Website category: sports
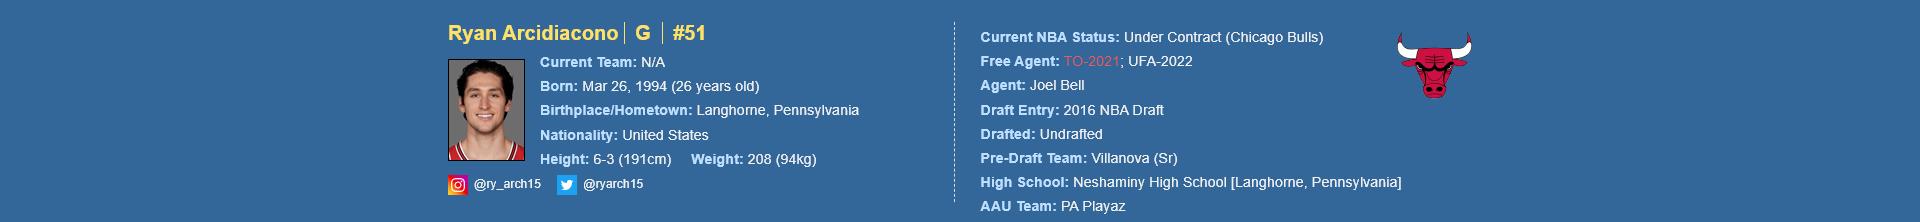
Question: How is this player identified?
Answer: Ryan Arcidiacono

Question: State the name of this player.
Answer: Ryan Arcidiacono

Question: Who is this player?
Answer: Ryan Arcidiacono

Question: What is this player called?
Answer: Ryan Arcidiacono

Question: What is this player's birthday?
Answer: Mar 26, 1994

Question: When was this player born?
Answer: Mar 26, 1994

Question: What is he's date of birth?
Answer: Mar 26, 1994

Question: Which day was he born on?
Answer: Mar 26, 1994

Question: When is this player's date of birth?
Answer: Mar 26, 1994

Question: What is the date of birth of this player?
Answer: Mar 26, 1994

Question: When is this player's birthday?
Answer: Mar 26, 1994

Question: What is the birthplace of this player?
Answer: Langhorne, Pennsylvania

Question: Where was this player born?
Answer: Langhorne, Pennsylvania

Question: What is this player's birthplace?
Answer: Langhorne, Pennsylvania

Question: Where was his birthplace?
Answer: Langhorne, Pennsylvania

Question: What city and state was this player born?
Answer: Langhorne, Pennsylvania

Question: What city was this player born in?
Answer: Langhorne, Pennsylvania

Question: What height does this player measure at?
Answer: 6-3 (191cm)

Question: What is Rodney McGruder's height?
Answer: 6-3 (191cm)

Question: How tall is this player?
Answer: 6-3 (191cm)

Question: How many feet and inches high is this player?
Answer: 6-3 (191cm)

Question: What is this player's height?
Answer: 6-3 (191cm)

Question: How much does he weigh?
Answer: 208 (94kg)

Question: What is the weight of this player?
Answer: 208 (94kg)

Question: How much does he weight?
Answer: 208 (94kg)

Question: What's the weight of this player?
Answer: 208 (94kg)

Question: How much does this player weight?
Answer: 208 (94kg)

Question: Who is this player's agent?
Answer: Joel Bell

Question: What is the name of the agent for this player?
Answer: Joel Bell

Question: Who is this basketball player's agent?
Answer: Joel Bell

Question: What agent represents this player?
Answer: Joel Bell

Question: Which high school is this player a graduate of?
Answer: Neshaminy High School

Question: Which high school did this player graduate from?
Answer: Neshaminy High School

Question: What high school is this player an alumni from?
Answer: Neshaminy High School

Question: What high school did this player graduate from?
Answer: Neshaminy High School

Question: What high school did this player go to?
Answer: Neshaminy High School

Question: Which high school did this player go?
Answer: Neshaminy High School